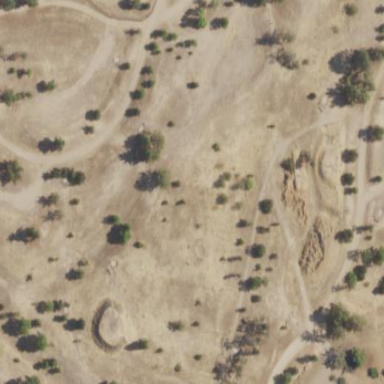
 perfect for leisurely sports activities."